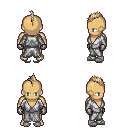
a pixel art fantasy rpg character, male body template, human, tanned skin, white robe, metal pants, white blonde mohawk hairstyle, metal gloves, white slippers, four views (front, back, left, right), 2x2 character sprite sheet, small pixel art, hard edges, no anti-aliasing